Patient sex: M
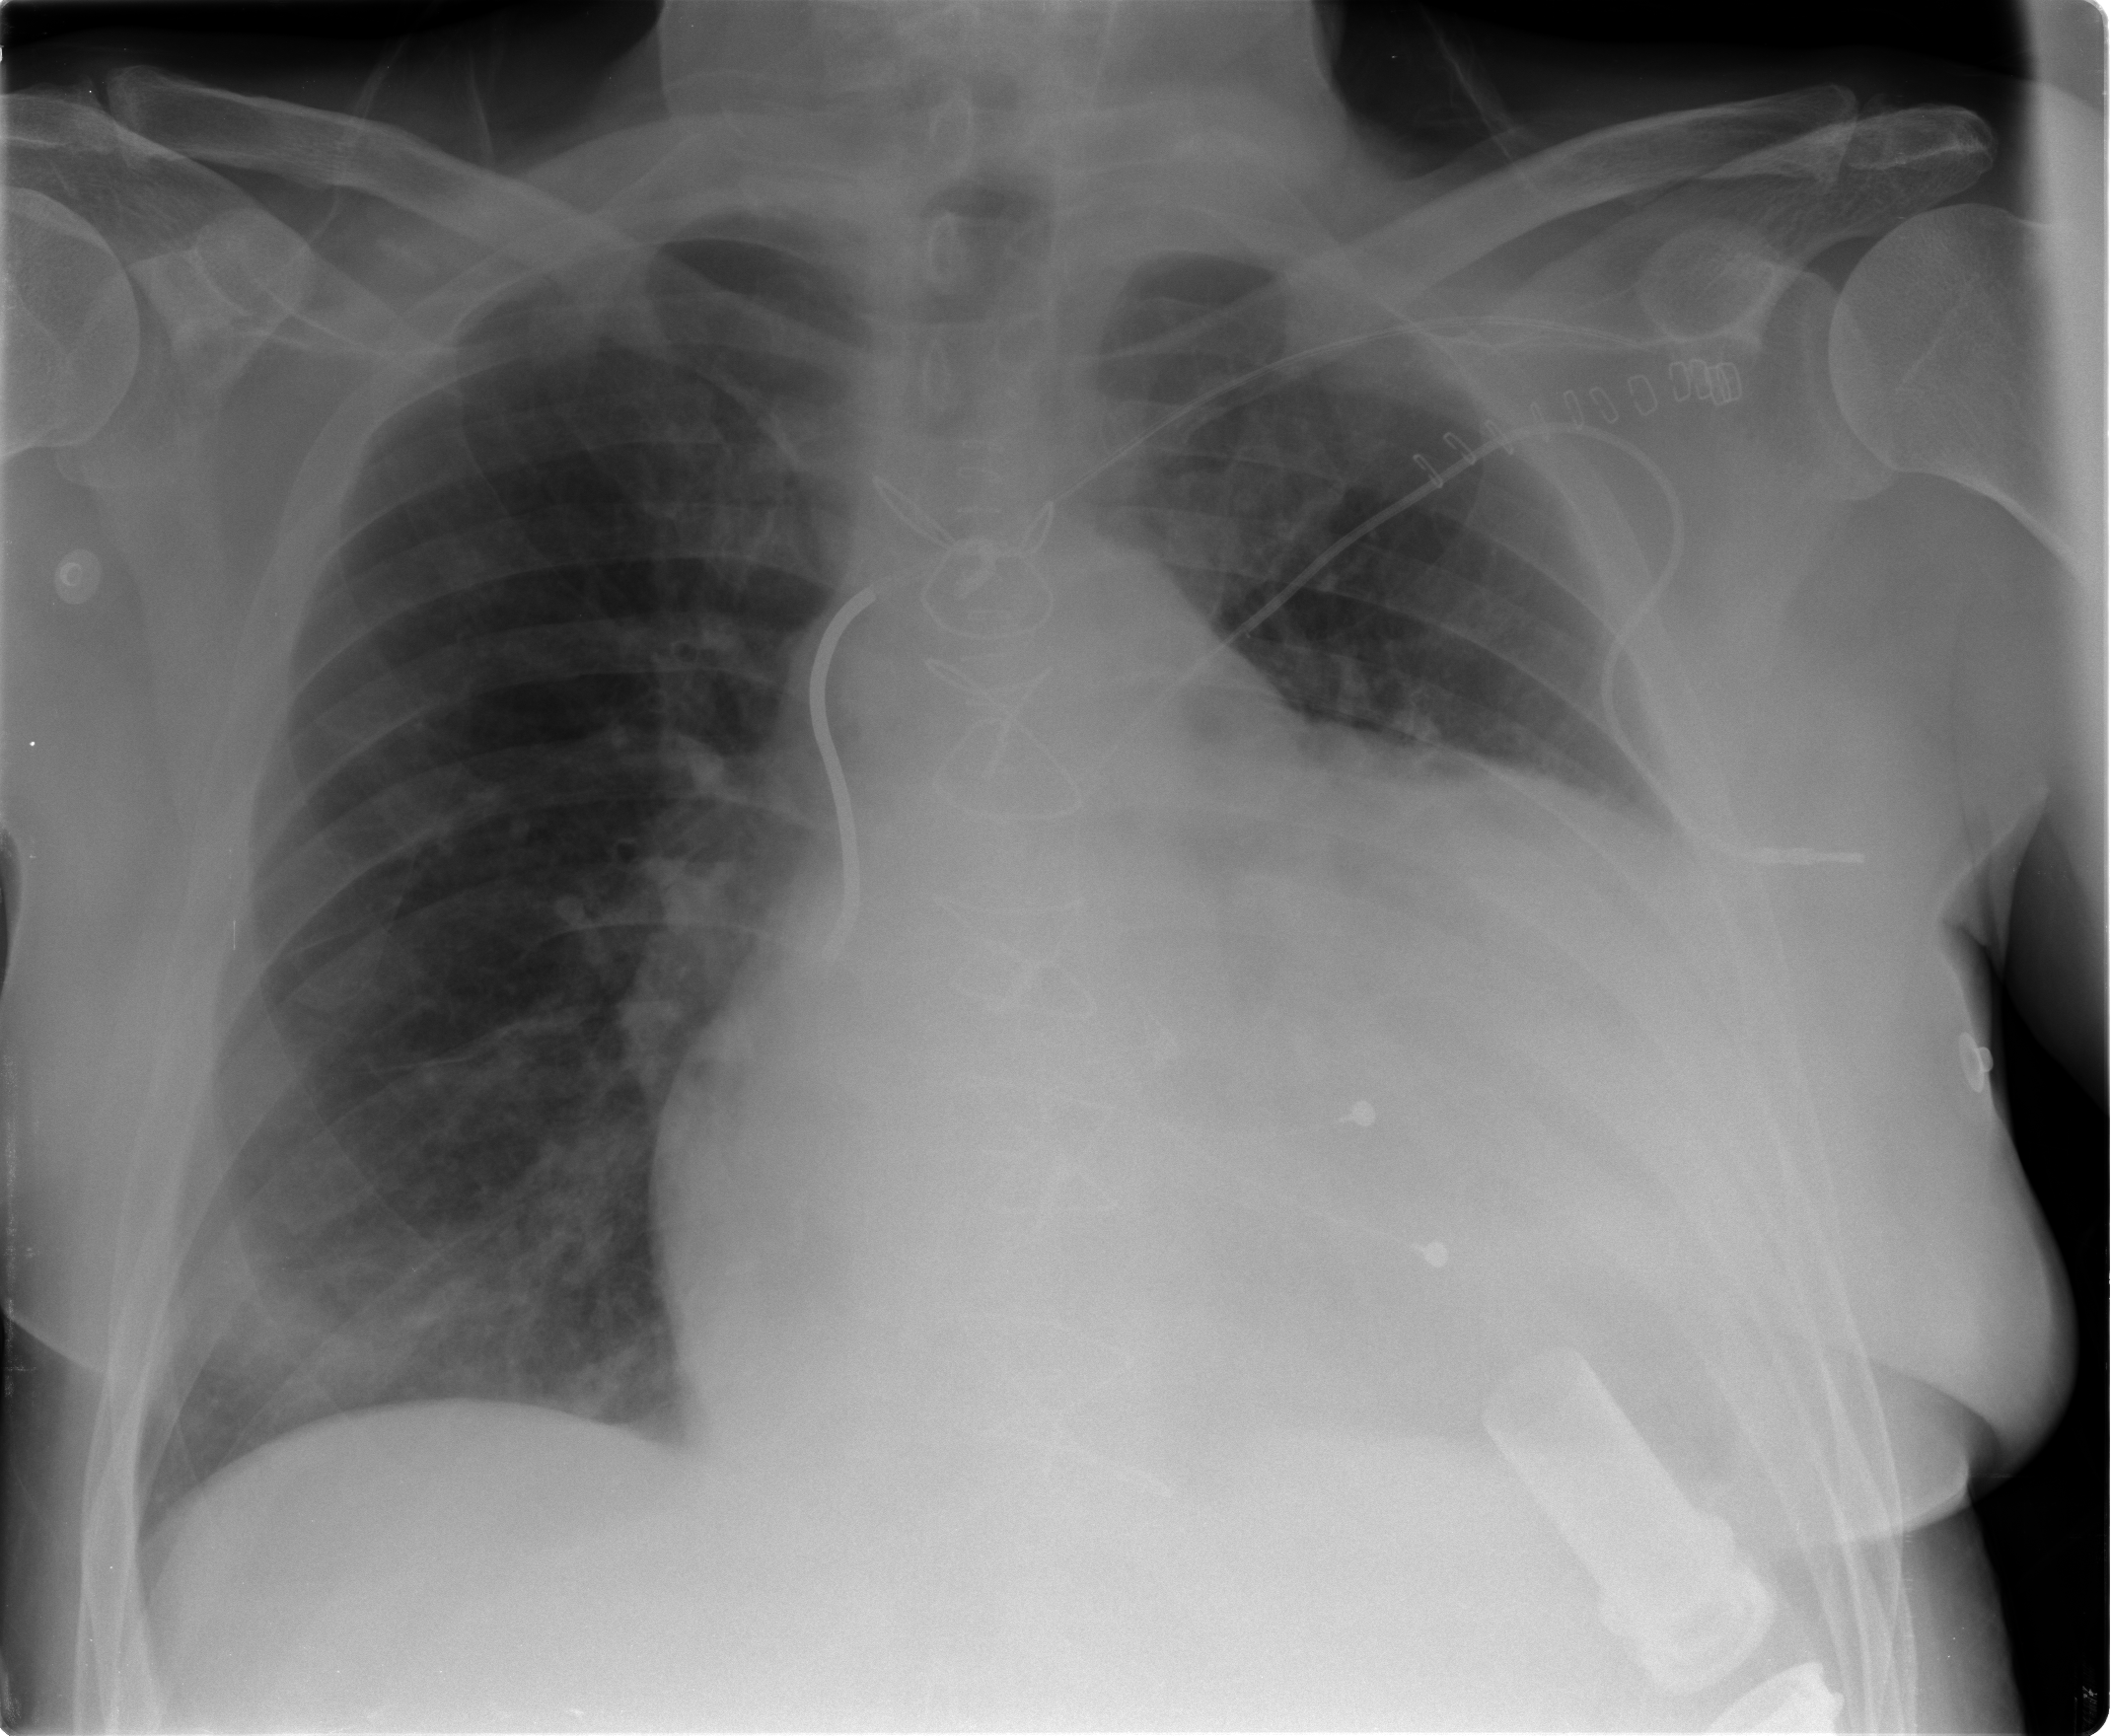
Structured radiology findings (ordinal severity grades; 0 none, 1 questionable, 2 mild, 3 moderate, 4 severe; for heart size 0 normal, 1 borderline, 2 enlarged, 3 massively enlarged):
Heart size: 3
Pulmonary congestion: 3
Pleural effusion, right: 0
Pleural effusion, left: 1
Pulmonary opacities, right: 1
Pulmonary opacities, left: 1
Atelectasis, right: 2
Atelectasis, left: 2